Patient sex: F
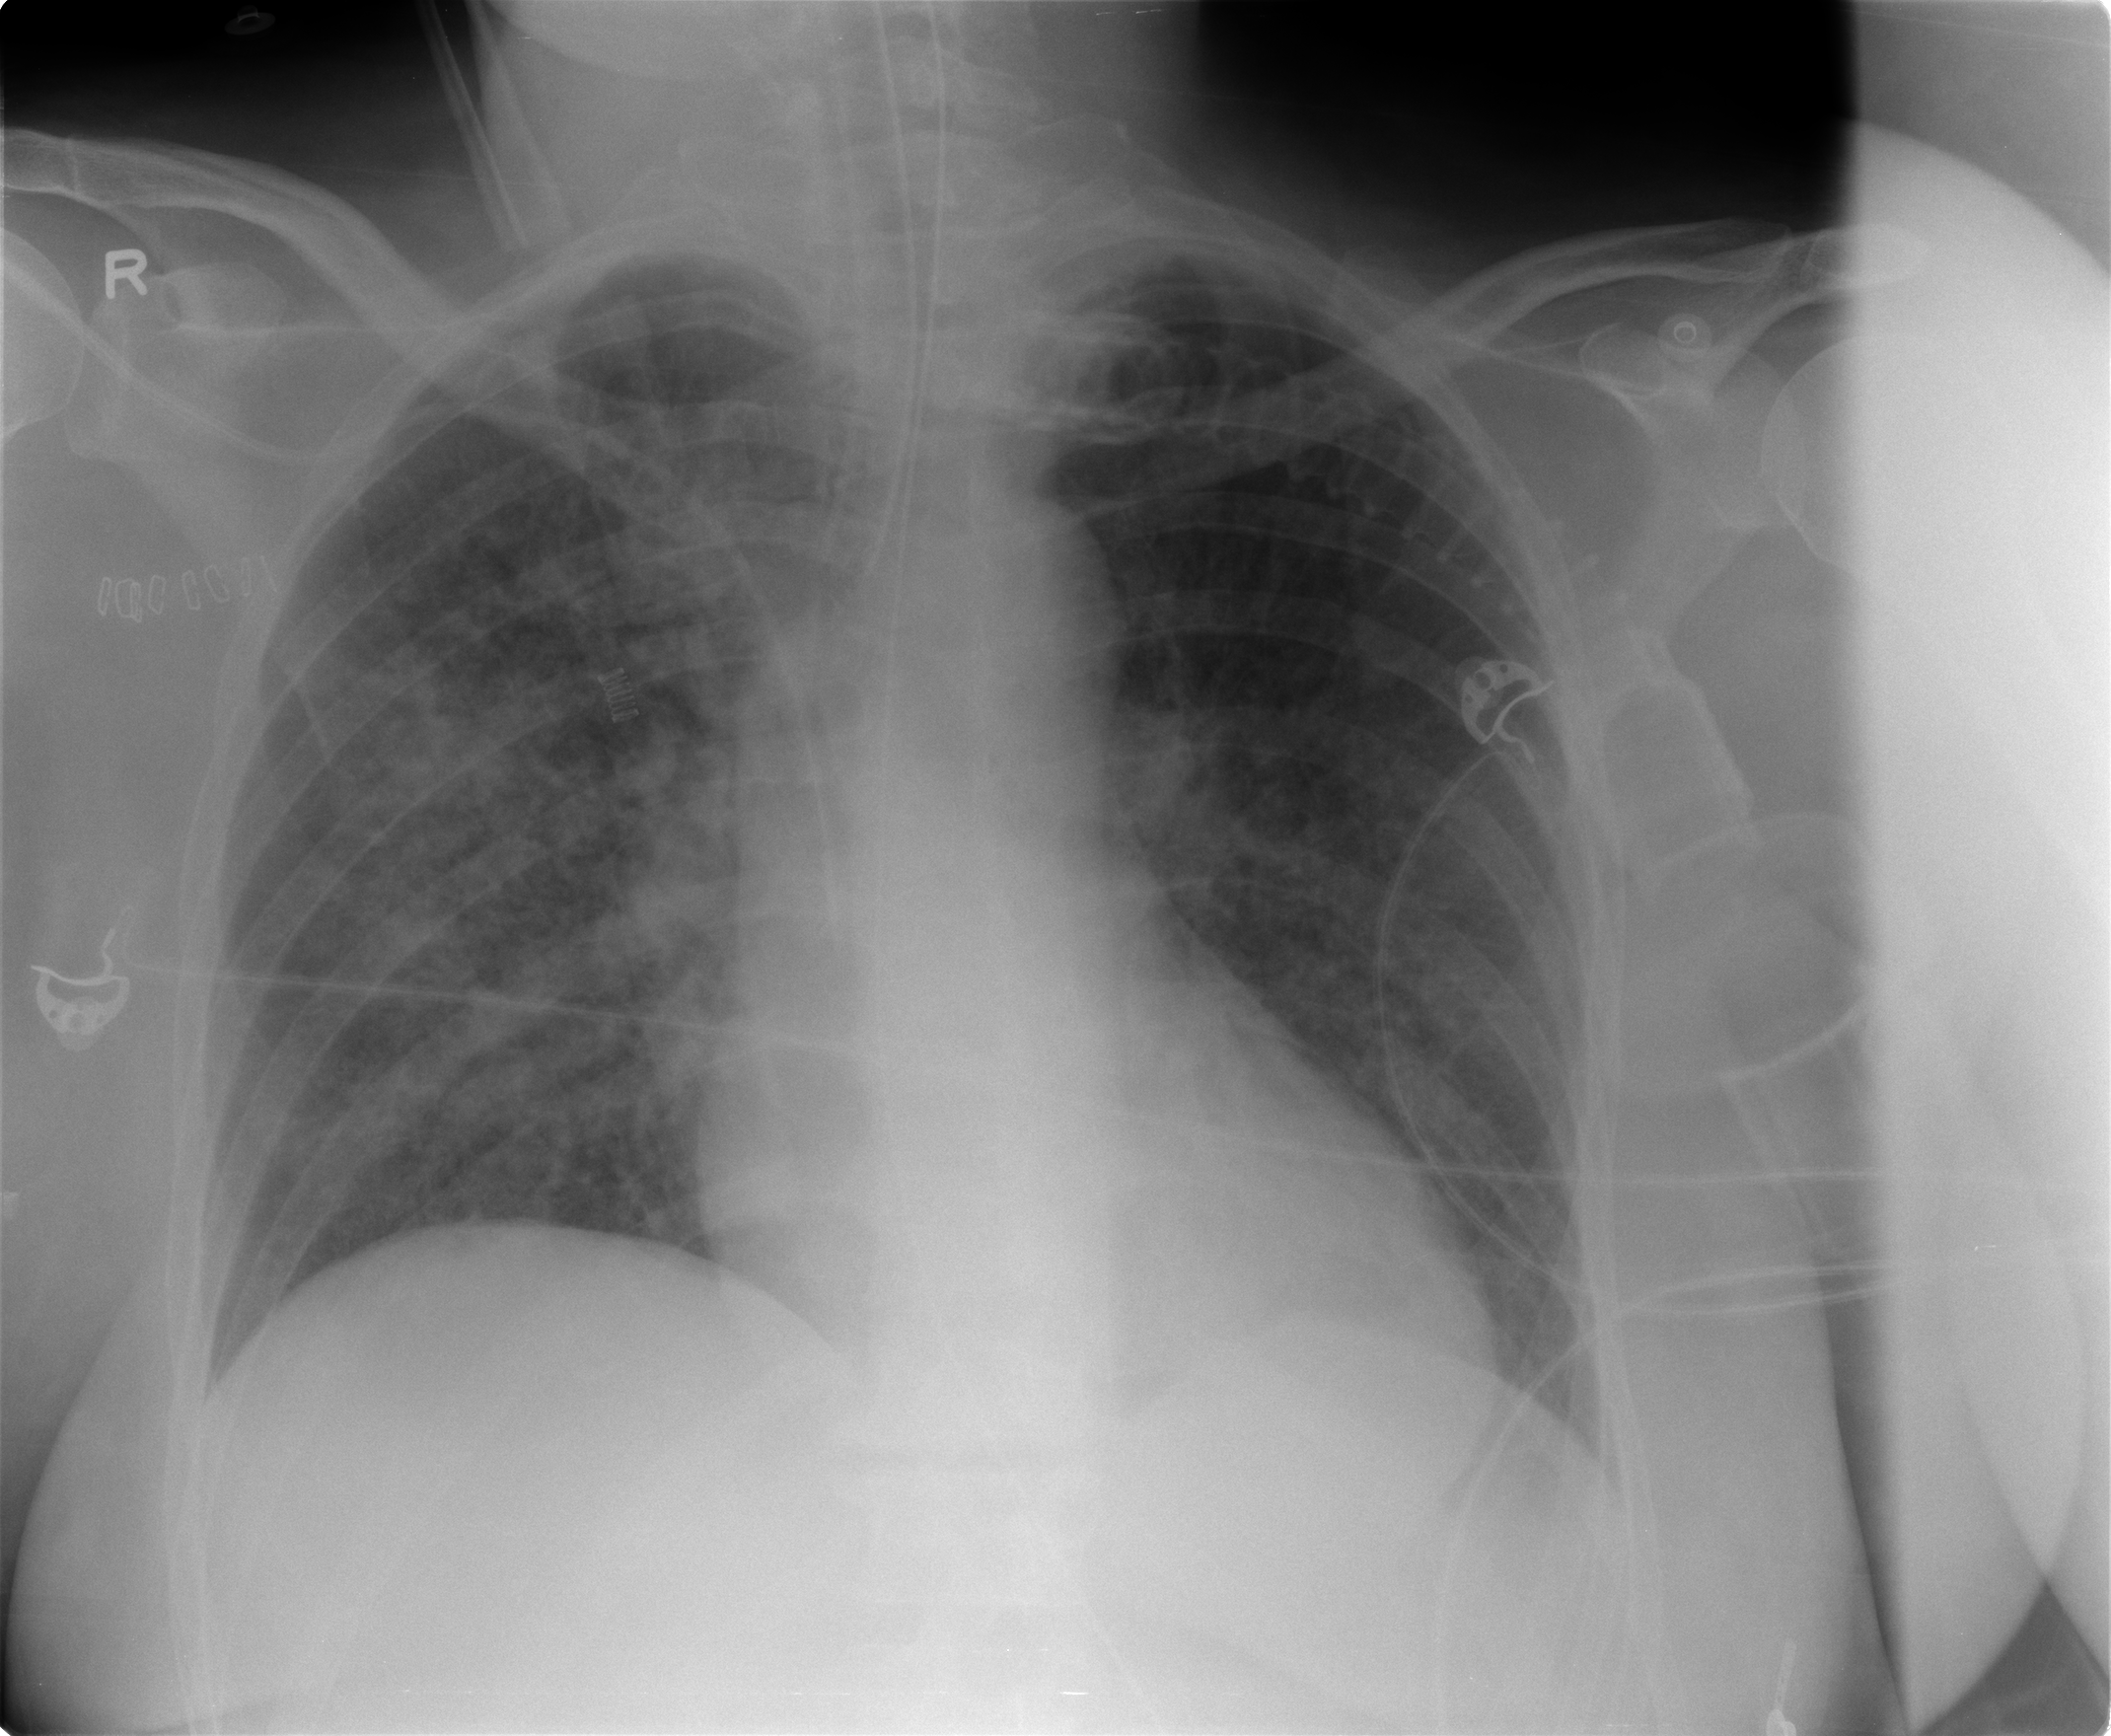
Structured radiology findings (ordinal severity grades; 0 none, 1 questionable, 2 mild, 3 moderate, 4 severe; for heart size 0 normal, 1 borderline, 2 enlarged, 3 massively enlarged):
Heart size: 2
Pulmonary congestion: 2
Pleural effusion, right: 0
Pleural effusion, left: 0
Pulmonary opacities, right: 3
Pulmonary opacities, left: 2
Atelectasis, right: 2
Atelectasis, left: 2